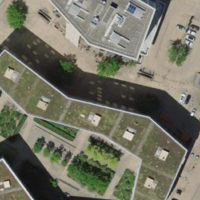
EUNIS habitat code: 56
Species observed at this site:
Tachymarptis melba
Corvus corone
Troglodytes troglodytes
Chloris chloris
Phoenicurus ochruros
Alnus glutinosa
Passer domesticus
Columba livia
Columba palumbus
Sylvia atricapilla
Carduelis carduelis
Passer montanus
Turdus merula